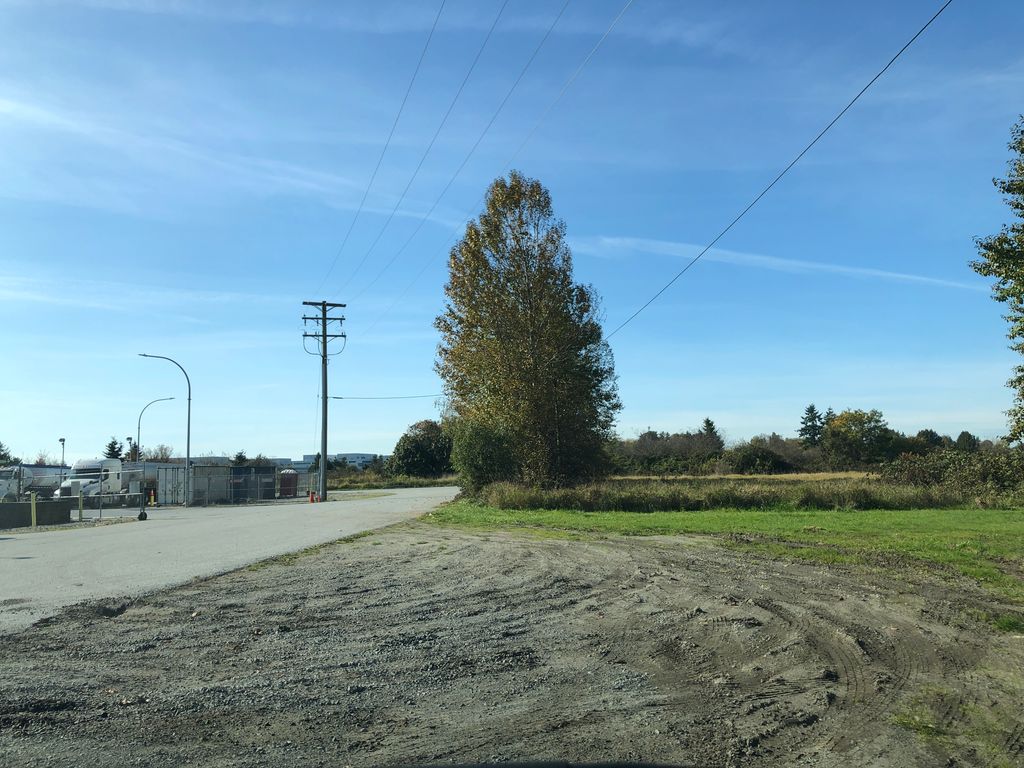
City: vancouver